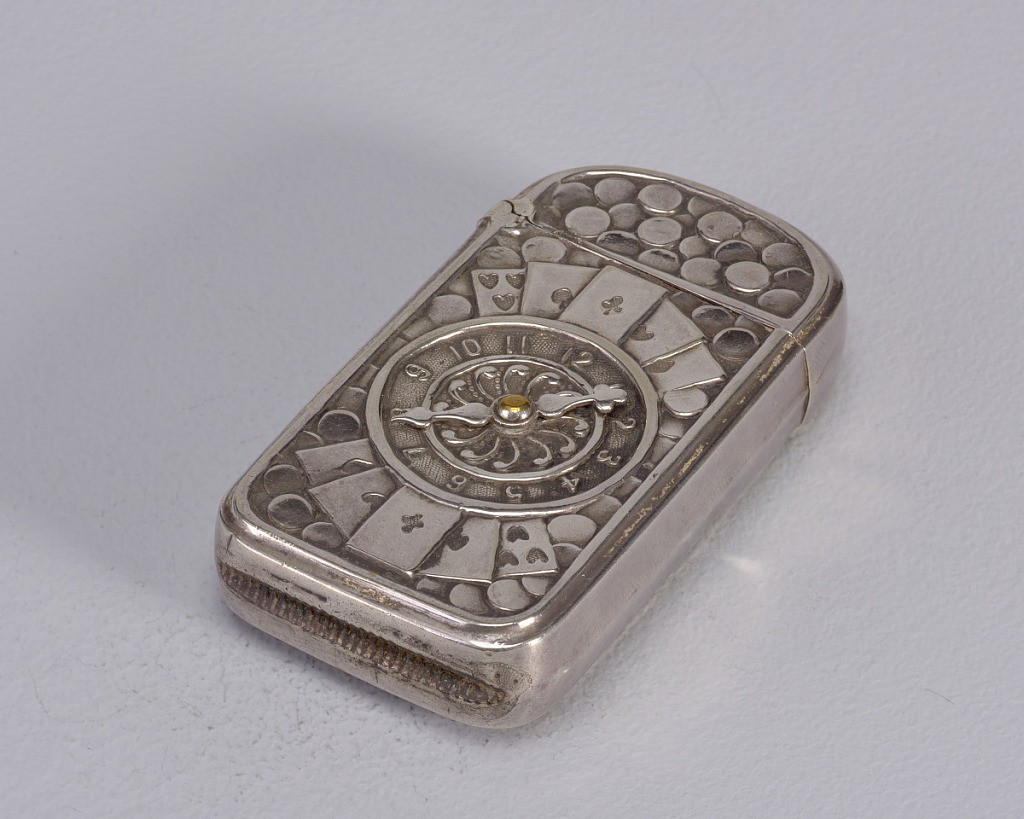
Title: Playing Card Motifs and Counter
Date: late 19th century
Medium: German silver (white metal)
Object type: Matchsafe
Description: Oblong, curved corners and lid, featuring raised decoration of playing cards and a counter at center, with rotating hand, background of small, overlapping disks, identical decoration on reverse. Lid hinged on side. Striker in recessed groove on bottom.